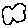
Label: cloud